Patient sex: M
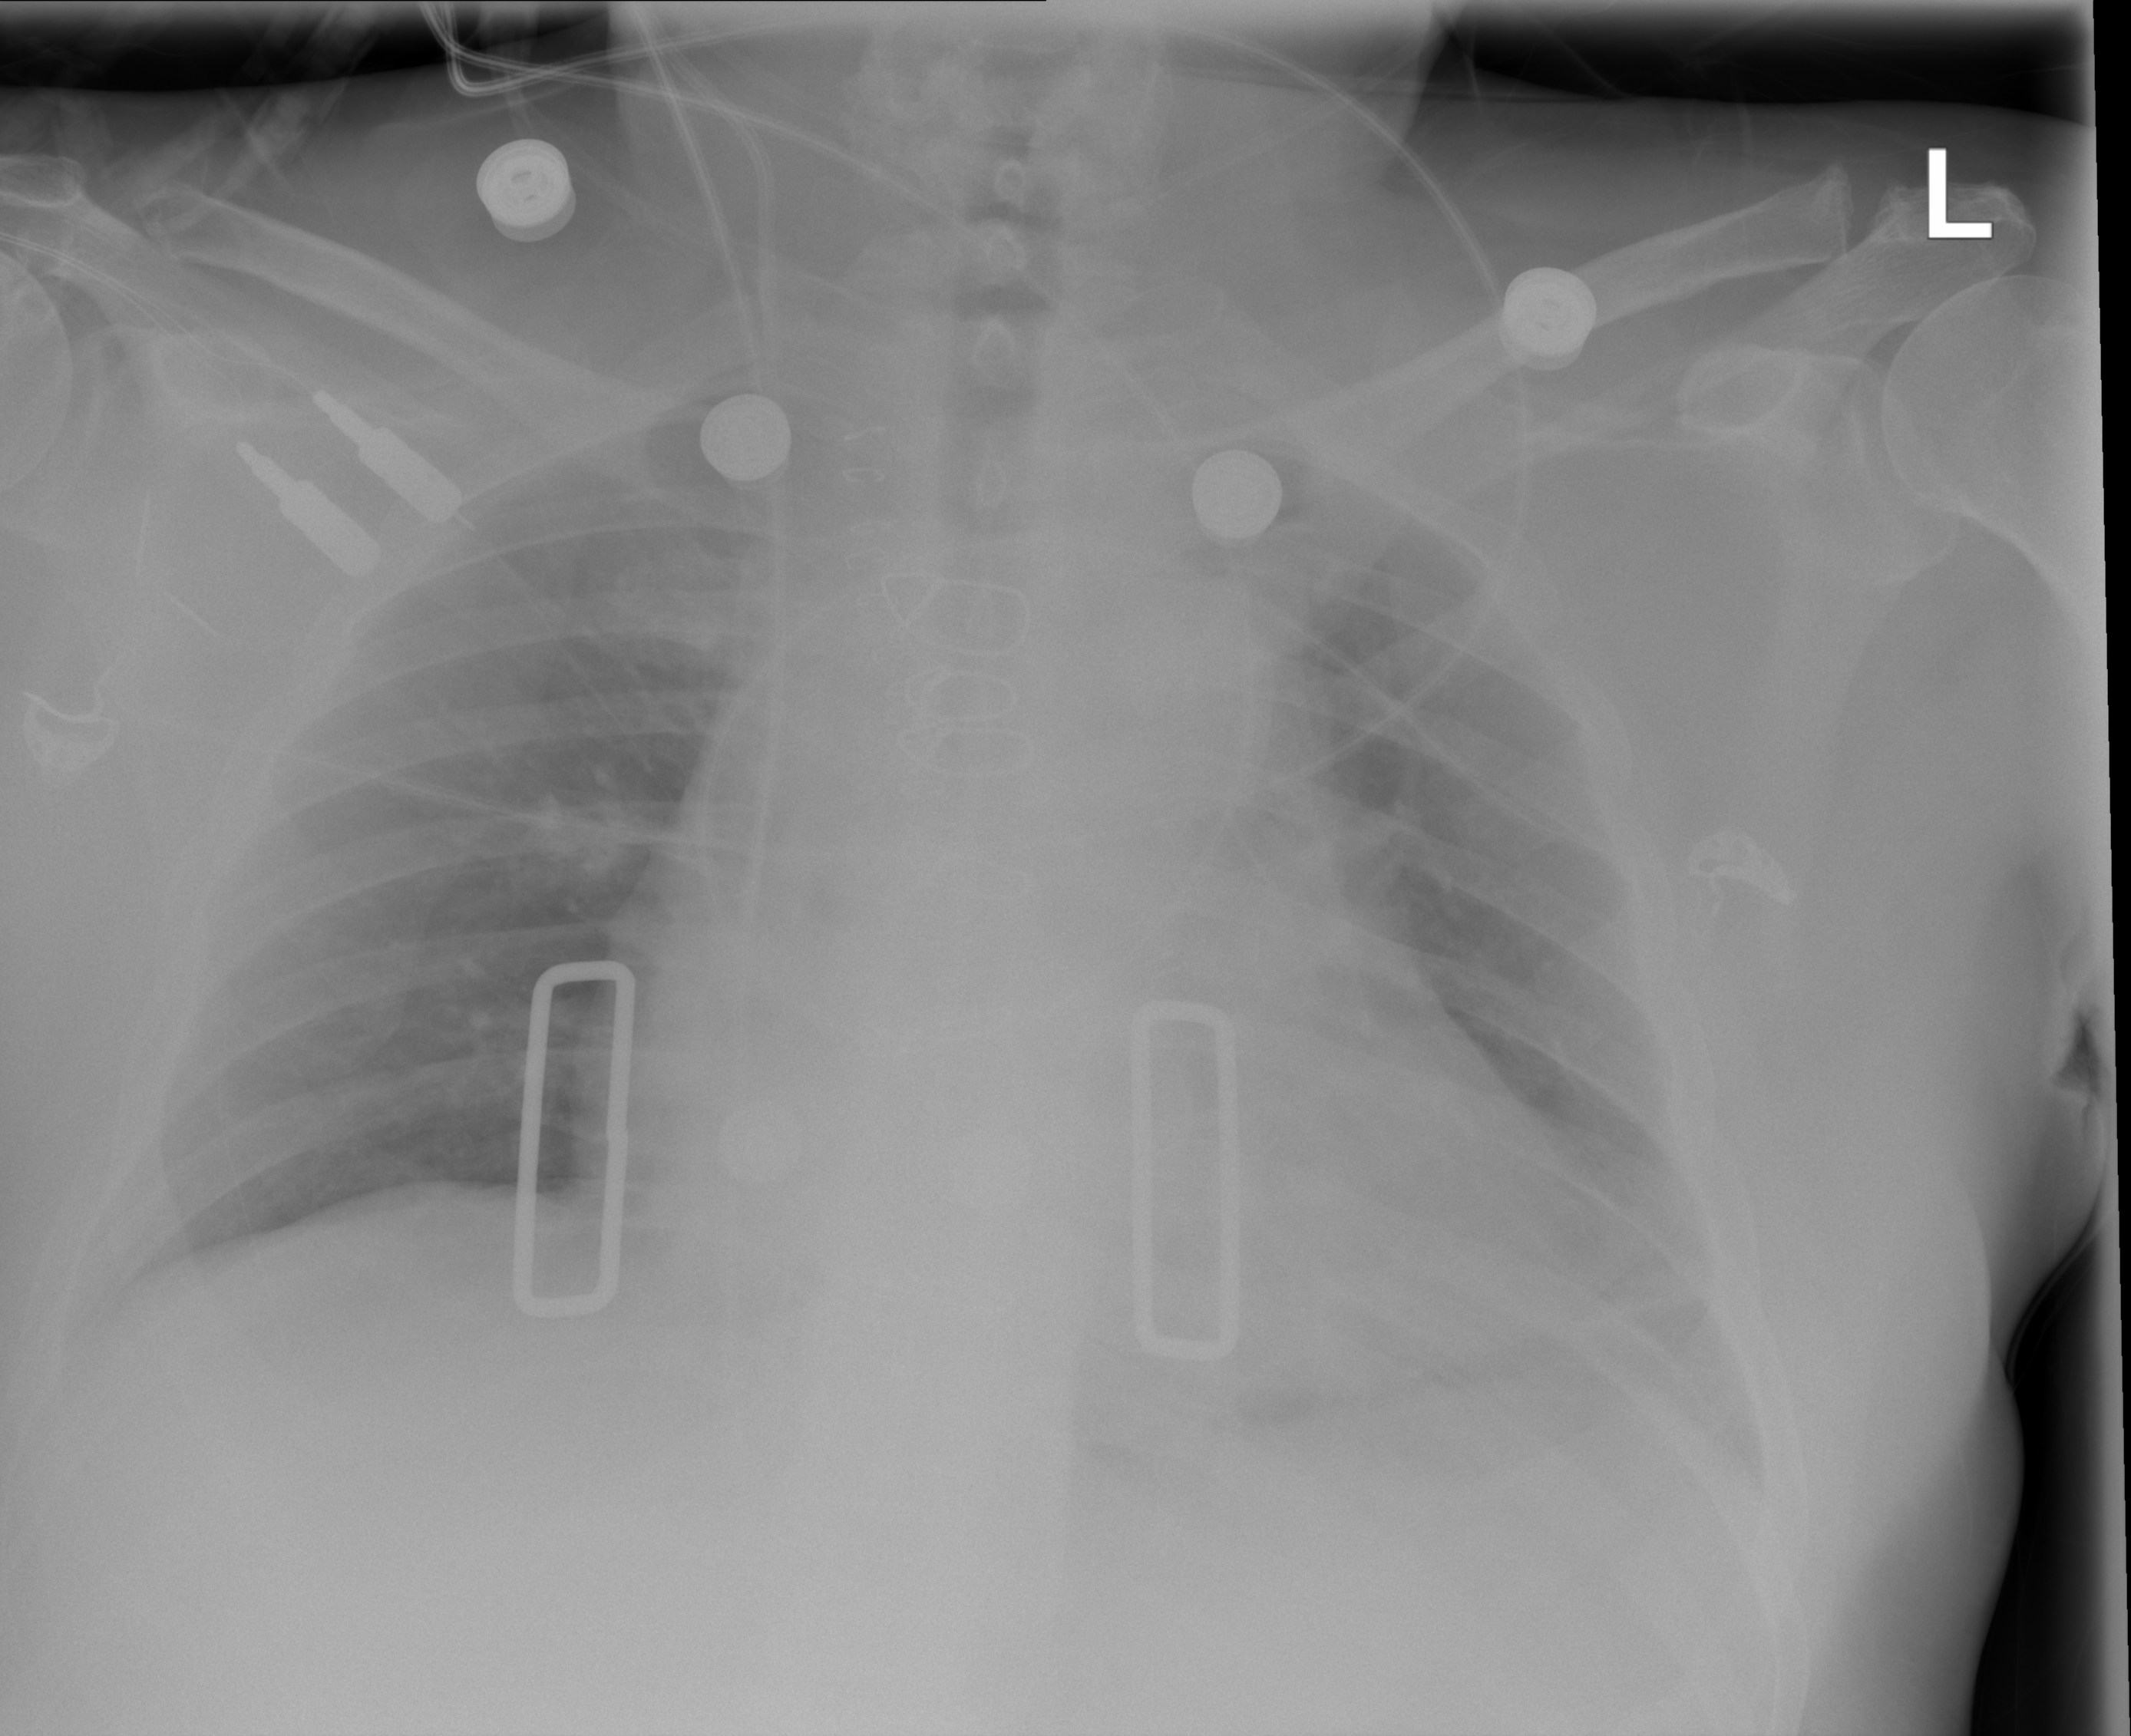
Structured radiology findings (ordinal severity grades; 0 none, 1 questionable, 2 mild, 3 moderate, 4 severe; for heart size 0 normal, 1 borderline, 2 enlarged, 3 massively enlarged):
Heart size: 2
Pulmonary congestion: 2
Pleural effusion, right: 0
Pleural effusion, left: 2
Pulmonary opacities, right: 0
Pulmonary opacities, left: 0
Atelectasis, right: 0
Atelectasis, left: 2